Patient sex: F
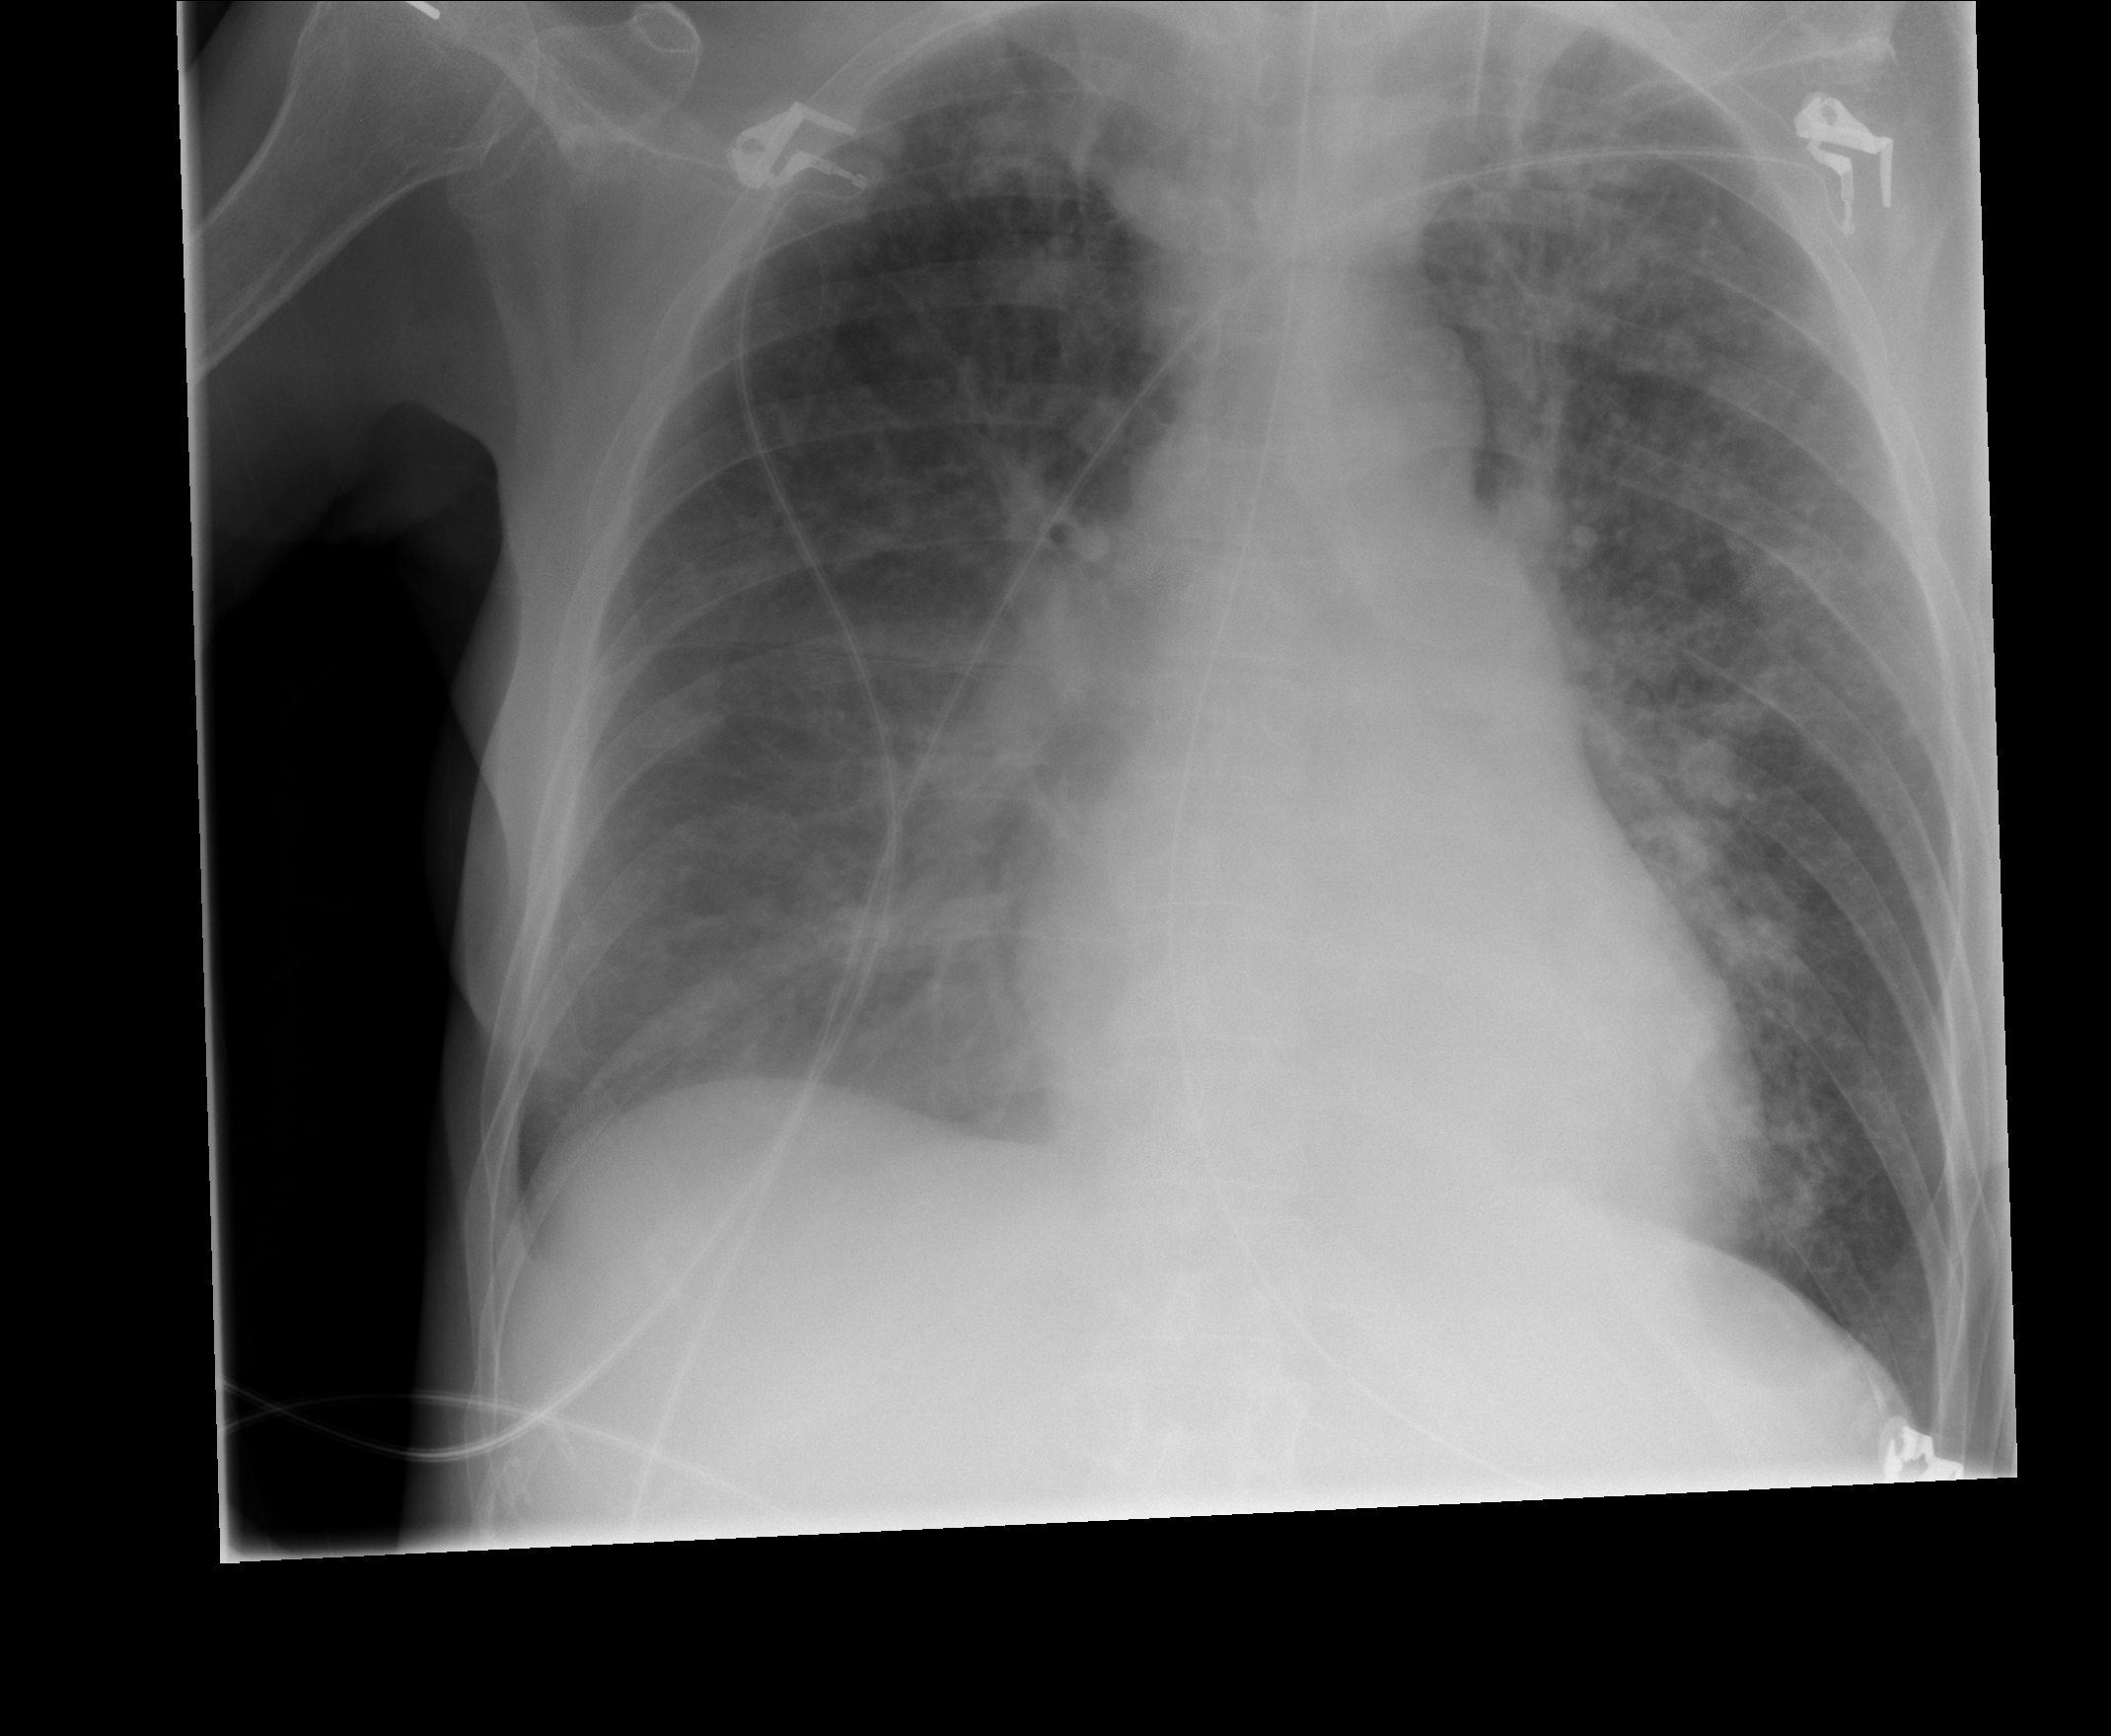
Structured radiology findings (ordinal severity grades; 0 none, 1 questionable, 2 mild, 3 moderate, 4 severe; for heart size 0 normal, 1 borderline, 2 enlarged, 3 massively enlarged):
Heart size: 0
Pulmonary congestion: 3
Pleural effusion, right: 1
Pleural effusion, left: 1
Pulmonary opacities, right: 3
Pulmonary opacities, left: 2
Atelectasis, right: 3
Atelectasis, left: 2